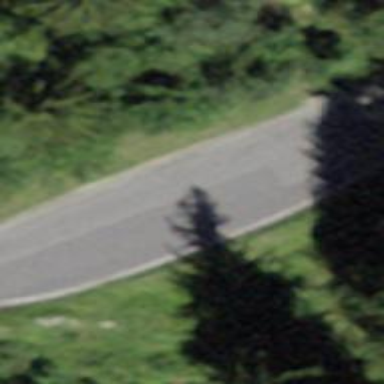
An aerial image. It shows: Passing place on the road.